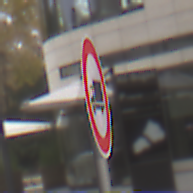
Verkehrszeichen: VerbotFuerKraftfahrzeugeUeberDreiKommaFuenfTonnen
Umgebung: Outdoor, Urban
Tageszeit: Midday
Wetter: Overcast
Licht: Natural
Jahreszeit: NotSpecified
Kontrast: LowContrast